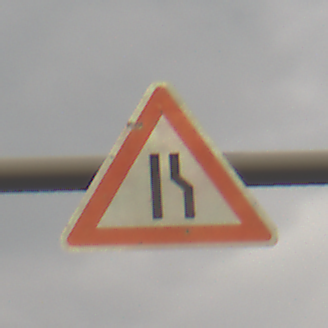
Verkehrszeichen: EinseitigVerengteFahrbahnRechts
Umgebung: Outdoor, Nature
Tageszeit: MorningAfternoon
Wetter: Overcast
Licht: Natural
Jahreszeit: NotSpecified
Kontrast: LowContrast